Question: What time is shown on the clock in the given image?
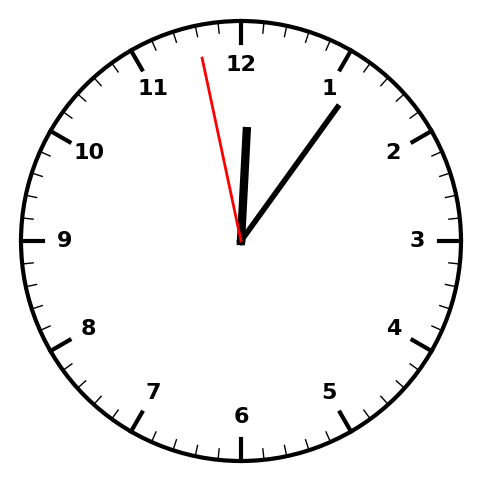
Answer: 12:05:58